Field crop: maize
Growth stage: 1
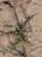
Species: salsola